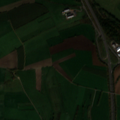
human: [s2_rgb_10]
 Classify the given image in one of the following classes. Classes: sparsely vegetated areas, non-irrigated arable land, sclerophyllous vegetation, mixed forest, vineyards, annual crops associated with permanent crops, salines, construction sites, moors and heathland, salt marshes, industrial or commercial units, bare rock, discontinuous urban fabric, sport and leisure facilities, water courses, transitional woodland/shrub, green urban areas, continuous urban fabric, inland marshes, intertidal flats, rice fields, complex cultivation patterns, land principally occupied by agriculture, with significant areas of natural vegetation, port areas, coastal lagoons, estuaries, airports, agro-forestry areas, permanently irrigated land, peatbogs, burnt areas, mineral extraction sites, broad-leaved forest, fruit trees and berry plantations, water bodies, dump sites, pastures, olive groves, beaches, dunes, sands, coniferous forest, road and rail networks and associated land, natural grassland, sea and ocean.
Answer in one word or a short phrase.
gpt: non-irrigated arable land, pastures